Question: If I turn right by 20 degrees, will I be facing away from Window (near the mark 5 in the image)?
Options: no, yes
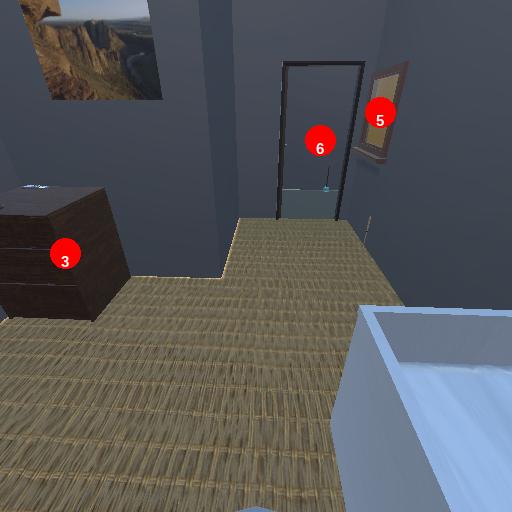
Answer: no